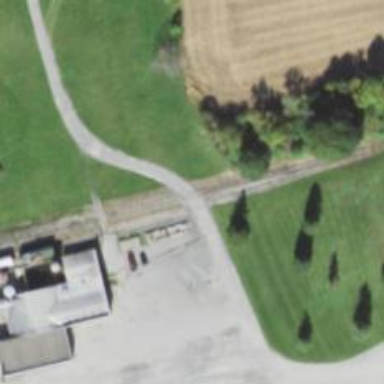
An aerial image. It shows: Railway track.